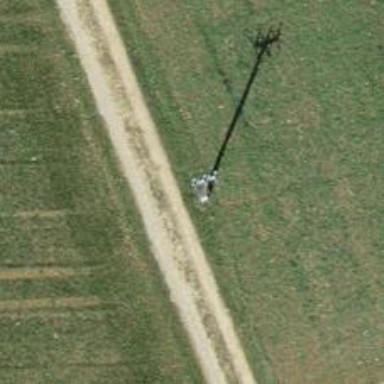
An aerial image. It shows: Power pole.